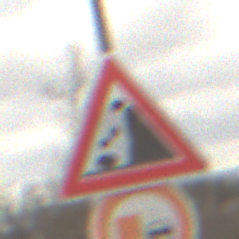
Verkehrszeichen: SteinschlagRechts
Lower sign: UeberholverbotKraftfahrzeuge
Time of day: Midday
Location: Outdoor (Nature)
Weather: Overcast
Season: NotSpecified
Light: Natural